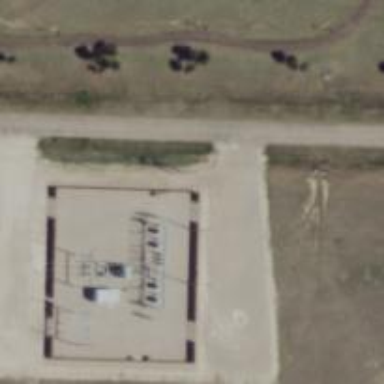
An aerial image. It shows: Power substation.